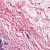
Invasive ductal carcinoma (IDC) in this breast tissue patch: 0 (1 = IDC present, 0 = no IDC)